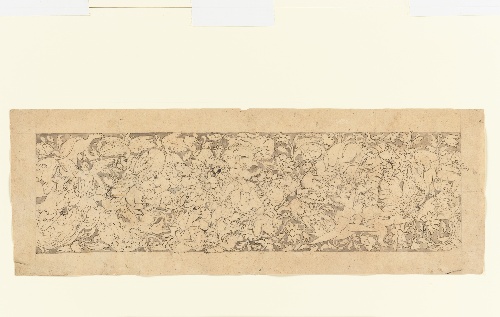
Date: 18th–19th century
Object type: Painting
Classification: Paintings
Medium: Ink, opaque and translucent watercolor on paper
Culture: India (Rajasthan)
Dimensions: Image (sight): 9 x 25 1/2 in. (22.9 x 64.8 cm)
Department: Asian Art
Credit line: Gift of Subhash Kapoor, in memory of his parents, Smt Shashi Kanta and Shree Parshotam Ram Kapoor, 2008
Accession year: 2008
Repository: Metropolitan Museum of Art, New York, NY
Tags: Animals|Plants